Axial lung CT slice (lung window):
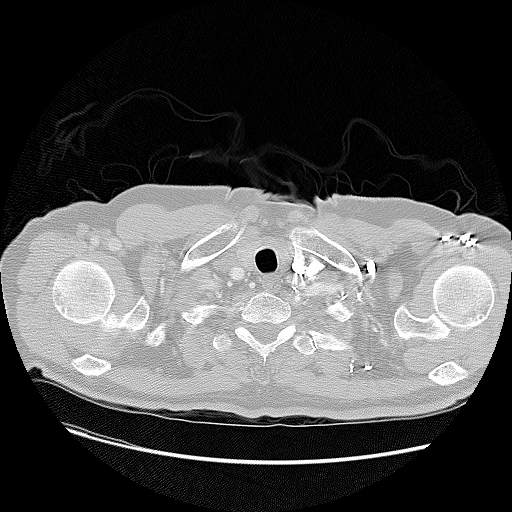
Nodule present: no